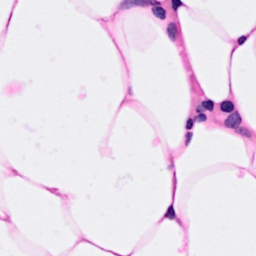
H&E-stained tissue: Breast